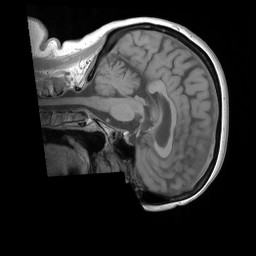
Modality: T1w
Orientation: sagittal
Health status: ill
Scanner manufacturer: siemens
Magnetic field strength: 3 T
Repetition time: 0.44 s
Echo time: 0.00266 s